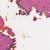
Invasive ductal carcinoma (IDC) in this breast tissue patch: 0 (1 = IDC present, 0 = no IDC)